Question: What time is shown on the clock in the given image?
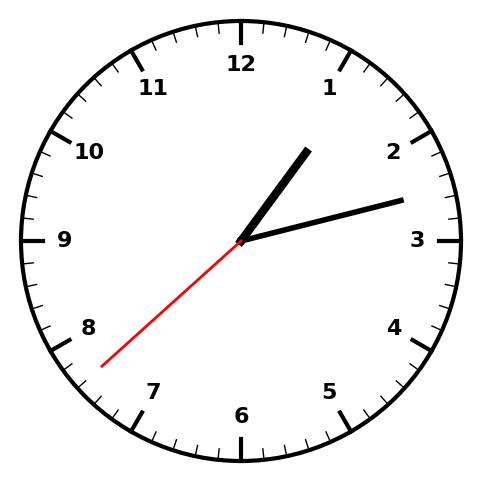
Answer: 01:12:38